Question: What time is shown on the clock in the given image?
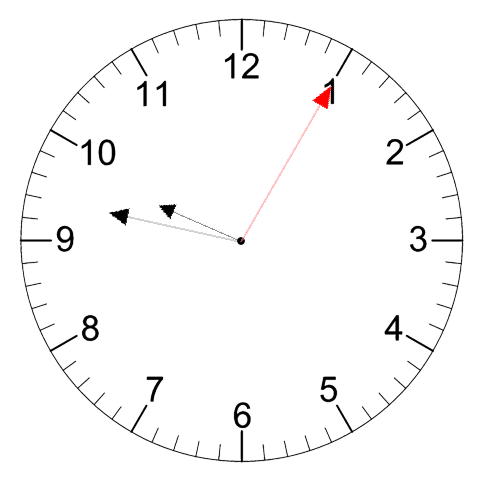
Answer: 09:47:05